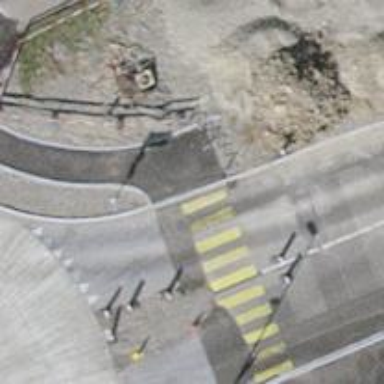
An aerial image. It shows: Asphalt footway with marked crossing featuring table-like traffic calming structure.